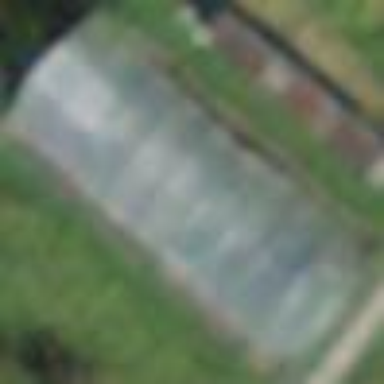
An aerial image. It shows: Greenhouse.